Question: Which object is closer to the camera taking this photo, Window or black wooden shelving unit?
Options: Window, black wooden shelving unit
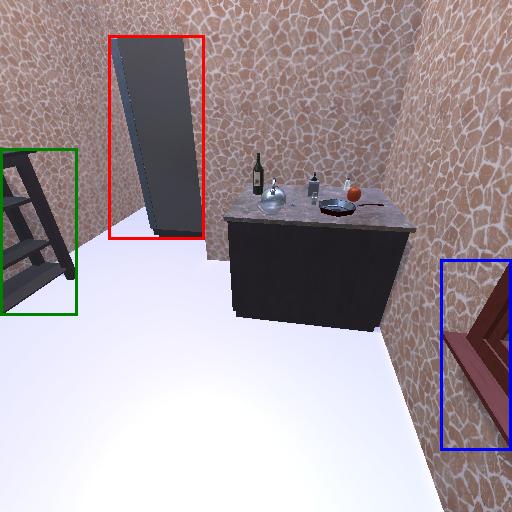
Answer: Window